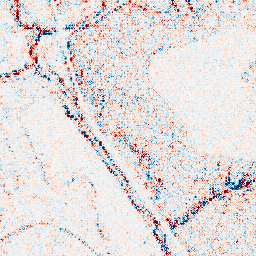
Category: wavelet
Decomposition family: wavelet_biorthogonal
Decomposition parameters: wavelet: bior2.4
level: 1
Upsampling method: lanczos
Upsampling parameters: scale: 2
Upsampling scale: 2